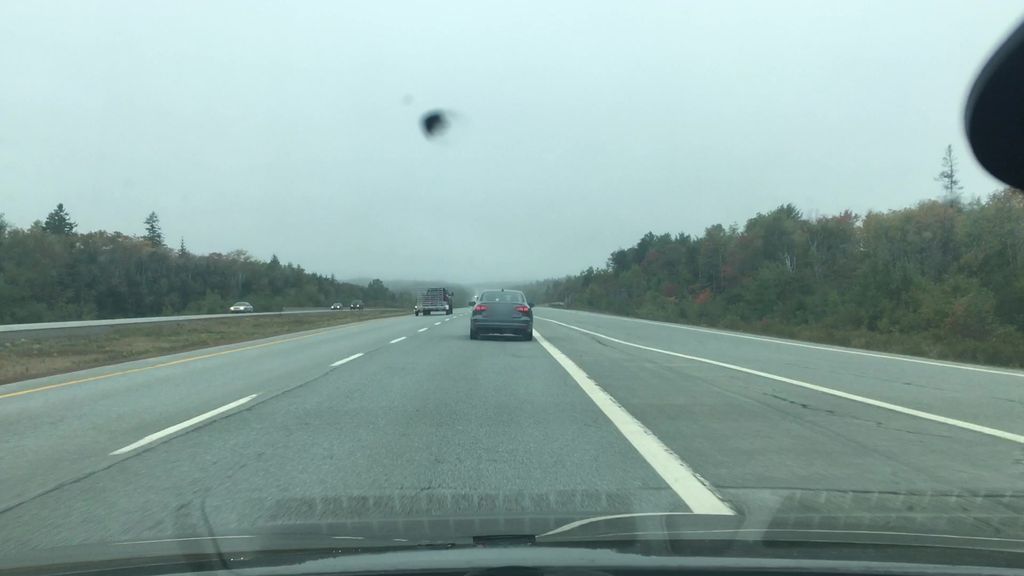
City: halifax